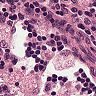
Metastatic tissue present: no